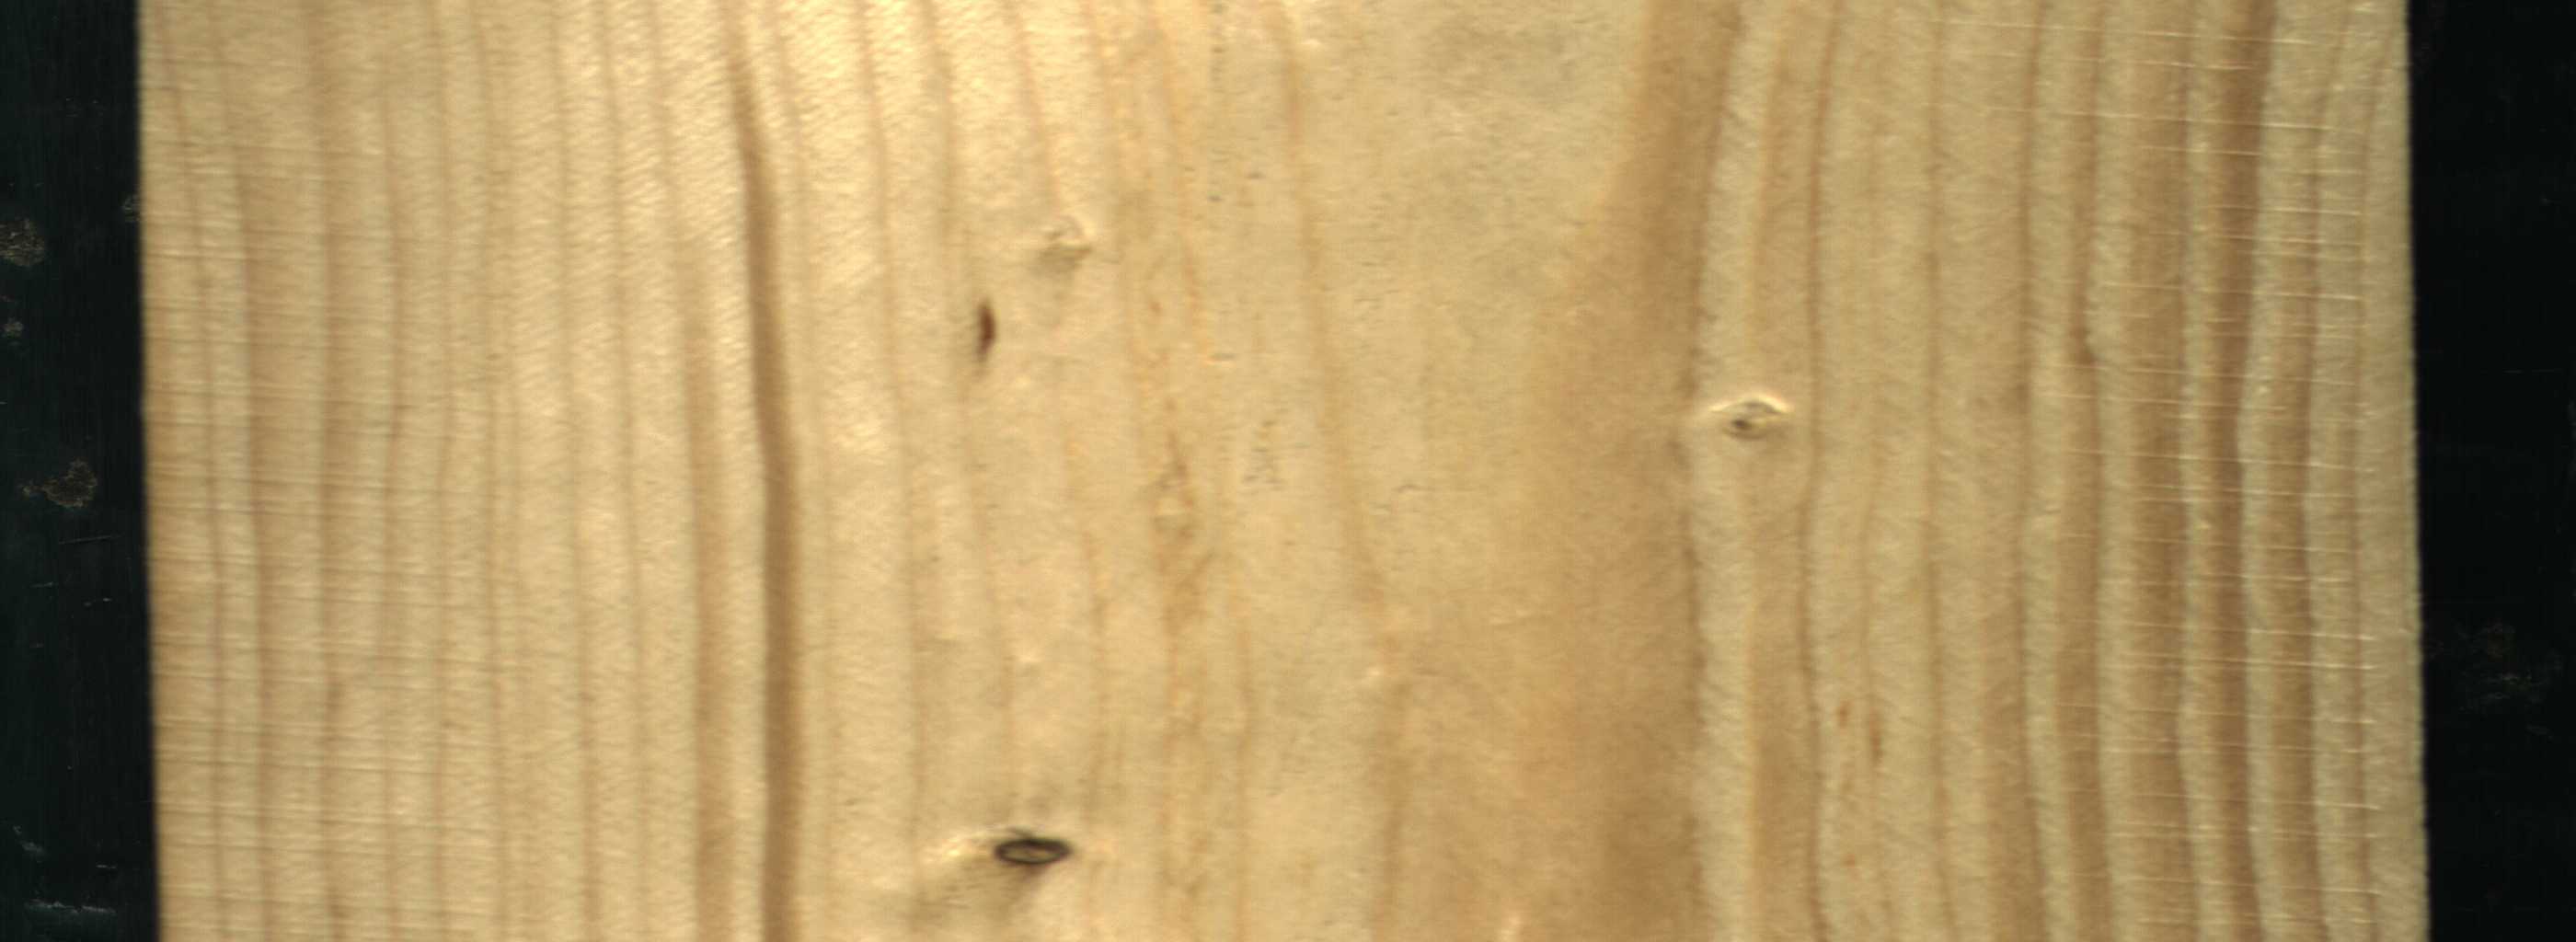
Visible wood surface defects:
resin
Dead_Knot